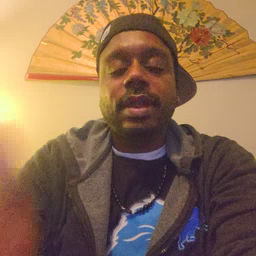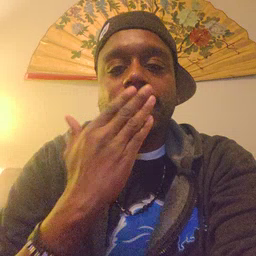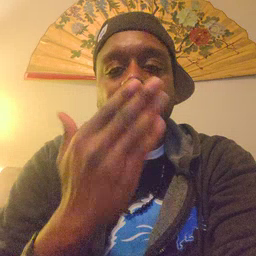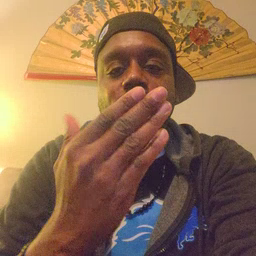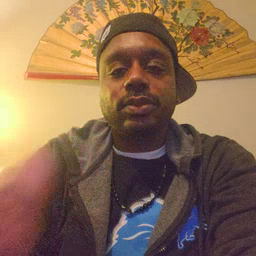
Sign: thankyou